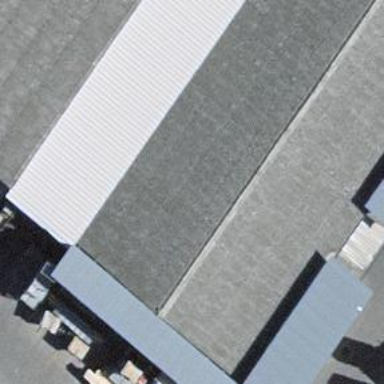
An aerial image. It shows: Industrial building.